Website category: phone
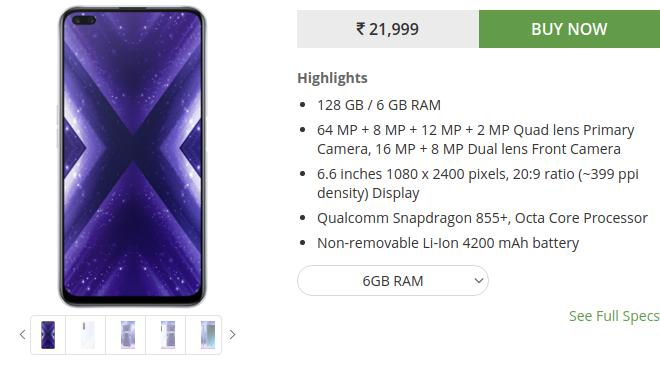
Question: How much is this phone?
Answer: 21,999

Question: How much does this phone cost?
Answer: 21,999

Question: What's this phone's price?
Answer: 21,999

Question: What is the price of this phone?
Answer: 21,999

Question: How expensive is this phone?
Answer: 21,999

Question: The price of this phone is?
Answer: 21,999

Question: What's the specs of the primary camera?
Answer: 64 MP + 8 MP + 12 MP + 2 MP Quad lens Primary Camera

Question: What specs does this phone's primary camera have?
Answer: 64 MP + 8 MP + 12 MP + 2 MP Quad lens Primary Camera

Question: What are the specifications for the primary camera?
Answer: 64 MP + 8 MP + 12 MP + 2 MP Quad lens Primary Camera

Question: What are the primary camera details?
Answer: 64 MP + 8 MP + 12 MP + 2 MP Quad lens Primary Camera

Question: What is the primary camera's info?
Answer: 64 MP + 8 MP + 12 MP + 2 MP Quad lens Primary Camera

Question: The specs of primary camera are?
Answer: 64 MP + 8 MP + 12 MP + 2 MP Quad lens Primary Camera

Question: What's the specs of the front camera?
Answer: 16 MP + 8 MP Dual lens Front Camera

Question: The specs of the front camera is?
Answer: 16 MP + 8 MP Dual lens Front Camera

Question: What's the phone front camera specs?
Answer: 16 MP + 8 MP Dual lens Front Camera

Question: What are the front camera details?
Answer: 16 MP + 8 MP Dual lens Front Camera

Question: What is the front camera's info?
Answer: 16 MP + 8 MP Dual lens Front Camera

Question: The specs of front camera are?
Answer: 16 MP + 8 MP Dual lens Front Camera

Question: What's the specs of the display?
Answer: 6.6 inches 1080 x 2400 pixels, 20:9 ratio (~399 ppi density) Display

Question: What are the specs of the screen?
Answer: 6.6 inches 1080 x 2400 pixels, 20:9 ratio (~399 ppi density) Display

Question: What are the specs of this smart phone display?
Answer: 6.6 inches 1080 x 2400 pixels, 20:9 ratio (~399 ppi density) Display

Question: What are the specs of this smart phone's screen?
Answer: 6.6 inches 1080 x 2400 pixels, 20:9 ratio (~399 ppi density) Display

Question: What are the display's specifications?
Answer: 6.6 inches 1080 x 2400 pixels, 20:9 ratio (~399 ppi density) Display

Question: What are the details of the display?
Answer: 6.6 inches 1080 x 2400 pixels, 20:9 ratio (~399 ppi density) Display

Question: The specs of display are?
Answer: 6.6 inches 1080 x 2400 pixels, 20:9 ratio (~399 ppi density) Display

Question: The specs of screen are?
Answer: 6.6 inches 1080 x 2400 pixels, 20:9 ratio (~399 ppi density) Display

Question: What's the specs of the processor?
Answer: Qualcomm Snapdragon 855+, Octa Core Processor

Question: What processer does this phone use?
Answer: Qualcomm Snapdragon 855+, Octa Core Processor

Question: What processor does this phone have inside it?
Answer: Qualcomm Snapdragon 855+, Octa Core Processor

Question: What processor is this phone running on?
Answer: Qualcomm Snapdragon 855+, Octa Core Processor

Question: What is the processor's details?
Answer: Qualcomm Snapdragon 855+, Octa Core Processor

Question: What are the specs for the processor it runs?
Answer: Qualcomm Snapdragon 855+, Octa Core Processor

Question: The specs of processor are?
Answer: Qualcomm Snapdragon 855+, Octa Core Processor

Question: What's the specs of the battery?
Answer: Non-removable Li-Ion 4200 mAh battery

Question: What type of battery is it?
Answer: Non-removable Li-Ion 4200 mAh battery

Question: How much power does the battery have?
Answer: Non-removable Li-Ion 4200 mAh battery

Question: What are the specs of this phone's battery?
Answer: Non-removable Li-Ion 4200 mAh battery

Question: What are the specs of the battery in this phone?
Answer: Non-removable Li-Ion 4200 mAh battery

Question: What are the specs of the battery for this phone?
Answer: Non-removable Li-Ion 4200 mAh battery

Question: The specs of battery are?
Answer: Non-removable Li-Ion 4200 mAh battery